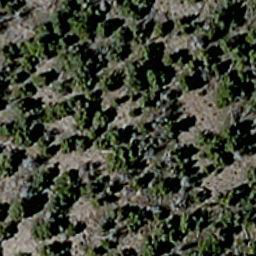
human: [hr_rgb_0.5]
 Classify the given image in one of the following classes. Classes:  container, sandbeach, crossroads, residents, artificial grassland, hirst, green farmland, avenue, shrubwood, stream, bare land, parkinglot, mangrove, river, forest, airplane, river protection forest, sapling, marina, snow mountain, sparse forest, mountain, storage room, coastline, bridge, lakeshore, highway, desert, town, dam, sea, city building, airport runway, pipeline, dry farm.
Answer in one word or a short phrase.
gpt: sparse forest